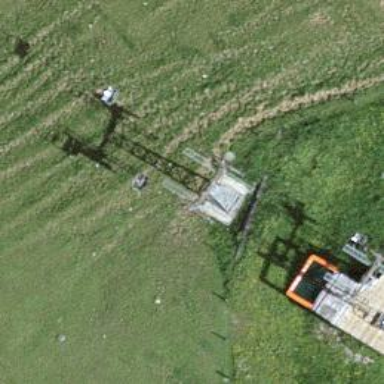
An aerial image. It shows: Pylon used for aerialway.